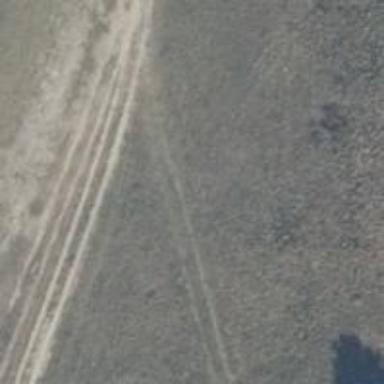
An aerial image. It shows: Grassy track with grade5 tracktype.